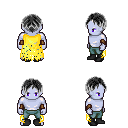
a pixel art fantasy rpg character, male body template, dark elf, purple skin, yellow tattered cape, teal pants, gray parted hairstyle, leather bracers, black shoes, four views (front, back, left, right), 2x2 character sprite sheet, small pixel art, hard edges, no anti-aliasing